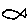
Label: fish